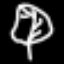
Label: leaf